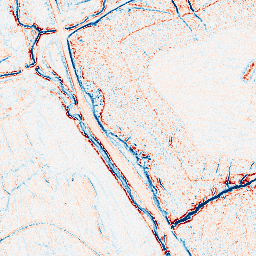
Category: edge_preserving
Decomposition family: anisotropic_diffusion
Decomposition parameters: iterations: 5
kappa: 30
gamma: 0.15
Upsampling method: edge_directed
Upsampling parameters: scale: 2
Upsampling scale: 2